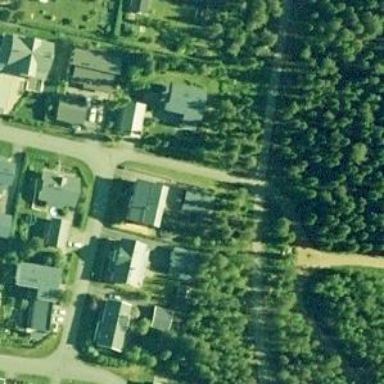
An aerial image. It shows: Asphalt cycleway.